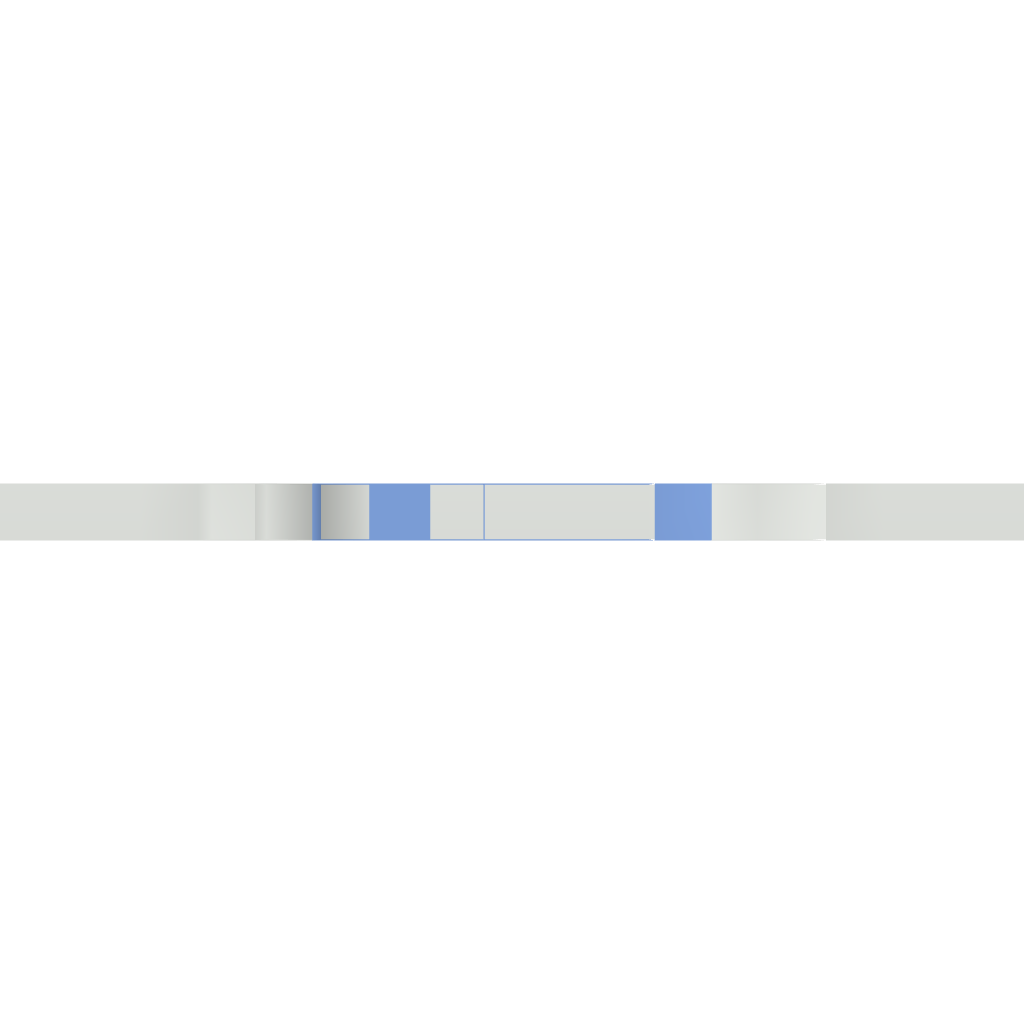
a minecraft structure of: Large Igloo